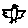
Label: bird